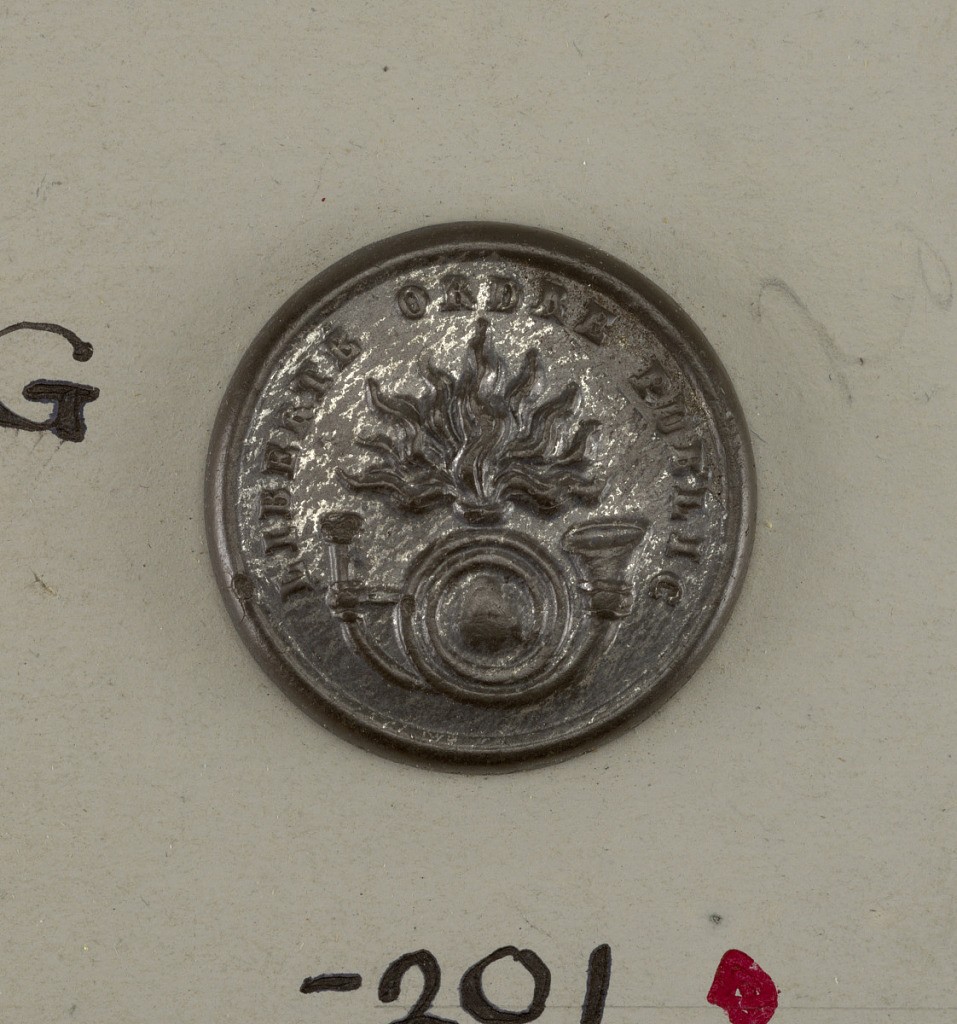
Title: Button
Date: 1830–46
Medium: Pewter foil over brass
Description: On card E